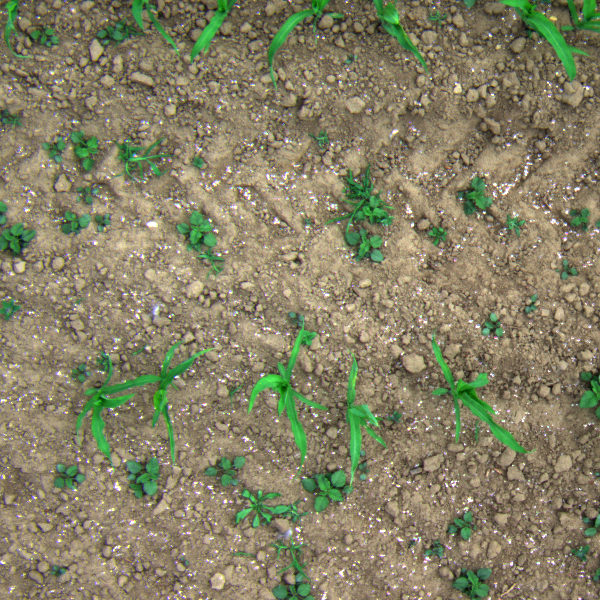
Acquisition date: 2023-06-06
Tile: 0473
Annotated plant instances:
label: amaranth
label: amaranth
label: weed_other
label: amaranth
label: weed_other
label: weed_other
label: amaranth
label: barnyard_grass
label: weed_other
label: weed_other
label: amaranth
label: amaranth
label: amaranth
label: quickweed
label: amaranth
label: amaranth
label: amaranth
label: amaranth
label: amaranth
label: amaranth
label: amaranth
label: amaranth
label: amaranth
label: amaranth
label: weed_other
label: weed_other
label: weed_other
label: amaranth
label: barnyard_grass
label: barnyard_grass
label: amaranth
label: amaranth
label: amaranth
label: amaranth
label: barnyard_grass
label: amaranth
label: amaranth
label: quickweed
label: amaranth
label: amaranth
label: amaranth
label: amaranth
label: amaranth
label: amaranth
label: amaranth
label: weed_other
label: barnyard_grass
label: amaranth
label: weed_other
label: amaranth
label: barnyard_grass
label: amaranth
label: amaranth
label: weed_other
label: maize
label: maize
label: maize
label: maize
label: maize
label: maize
label: maize
label: maize
label: maize
label: maize
label: weed_other
label: barnyard_grass
label: maize
label: maize
label: maize
label: amaranth
label: barnyard_grass
label: weed_other
label: barnyard_grass
label: barnyard_grass
label: barnyard_grass